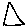
Label: triangle